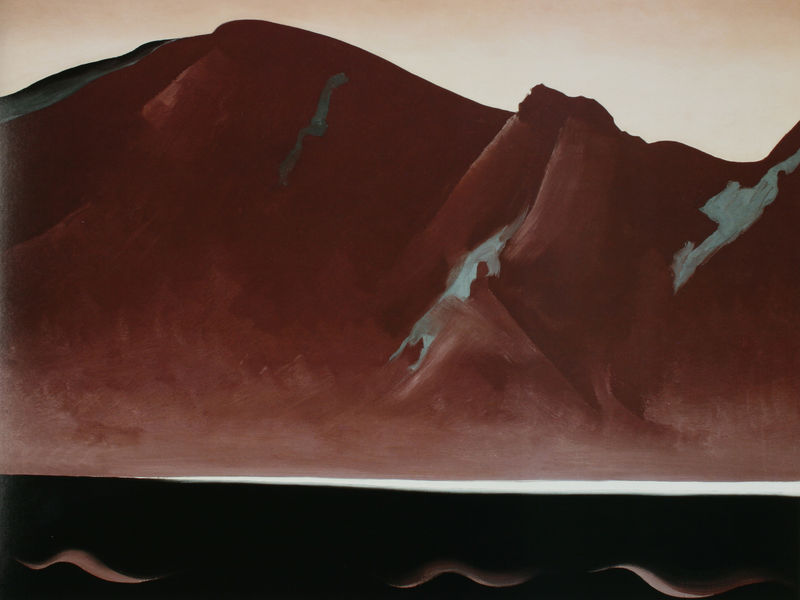
Titel: Bärensee, New Mexico
Künstler: Georgia O'Keeffe
Institution: Privatbesitz
Schlagwörter: berg, blau, dunkel, fuß, himmel, meer, schatten, wasser, grün, landschaft, ocker, see, ufer, bewegung, braun, grau, hell, schwarz, weiss, ölbild, eis, rot, schnee, falten, einsamkeit, hügel, natur, gewässer, tal, küste, welle, wellen, abstrakt, berge, gebirge, gletscher, kamm, modern, risse, wüste, nebel, schattierung, spalten, steil, amerika, stille, foto, schneefeld, bergkamm, finsternis, karg, rotbraun, kluft, hänge, rote, bergsee, öd, keeffe, schneefelder, o'eeffe, schwarzes loch, o´keffee, eismeer, abstraktes bild, bergkam, gletscherspalten, homage and malewitsch, külfte, neutrale farbgebung, new mexico, schneereste, schwarzes rechteck, vulkane